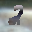
Label: 2